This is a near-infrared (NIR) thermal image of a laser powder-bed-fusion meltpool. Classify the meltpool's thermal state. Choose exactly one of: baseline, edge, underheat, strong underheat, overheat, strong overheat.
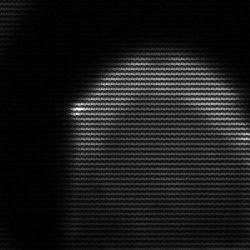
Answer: edge